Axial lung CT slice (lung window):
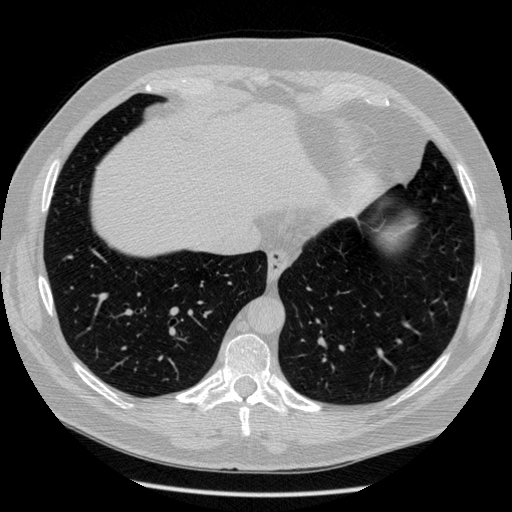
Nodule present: no